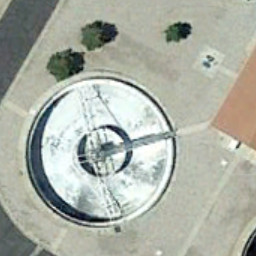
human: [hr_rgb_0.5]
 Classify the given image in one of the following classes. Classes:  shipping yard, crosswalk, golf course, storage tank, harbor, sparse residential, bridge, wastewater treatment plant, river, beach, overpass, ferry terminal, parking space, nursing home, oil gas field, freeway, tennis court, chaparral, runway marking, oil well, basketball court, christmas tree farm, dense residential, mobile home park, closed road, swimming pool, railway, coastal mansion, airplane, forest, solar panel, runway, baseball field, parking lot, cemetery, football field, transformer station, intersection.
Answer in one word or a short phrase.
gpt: wastewater treatment plant